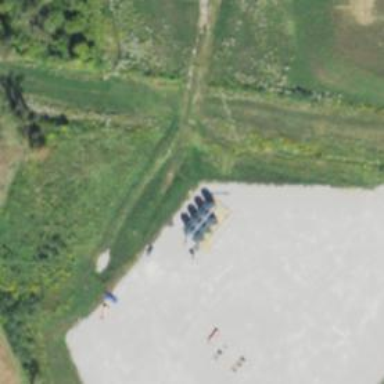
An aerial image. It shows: Storage tank with man-made structure.